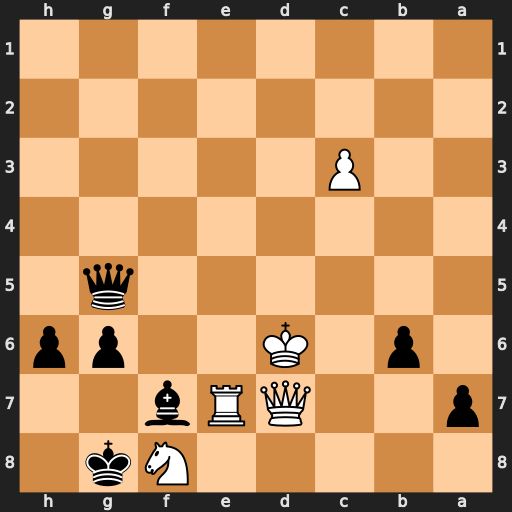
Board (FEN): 5Nk1/p2QRb2/1p1K2pp/6q1/8/2P5/8/8
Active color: b
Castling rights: -
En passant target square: -
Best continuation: Qc5#